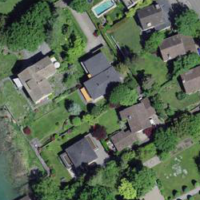
EUNIS habitat code: 54
Species observed at this site:
Narcissus pseudonarcissus
Ajuga genevensis